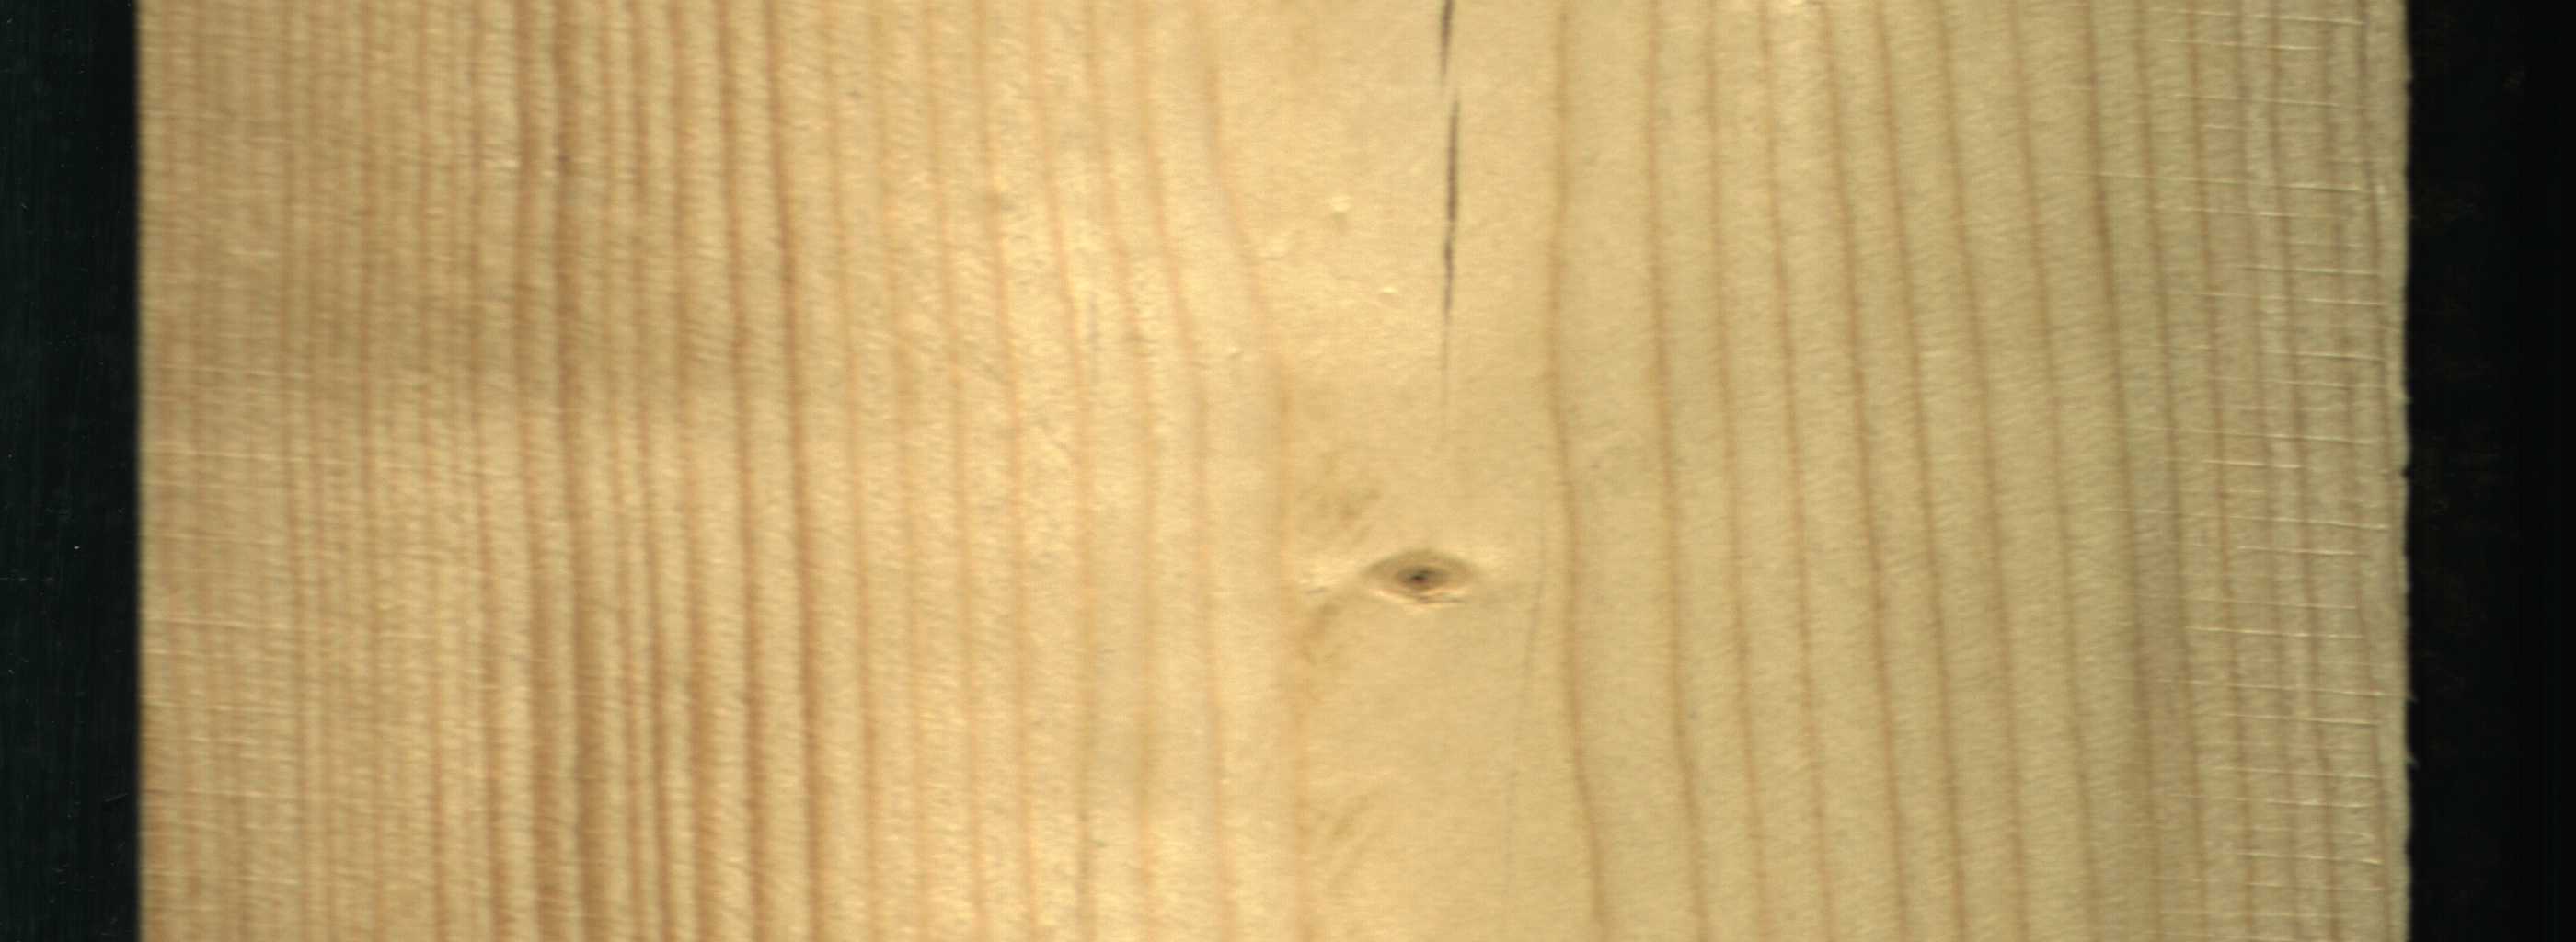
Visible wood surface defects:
Crack
Live_Knot